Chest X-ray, AP view. Patient: 58 years old, sex M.
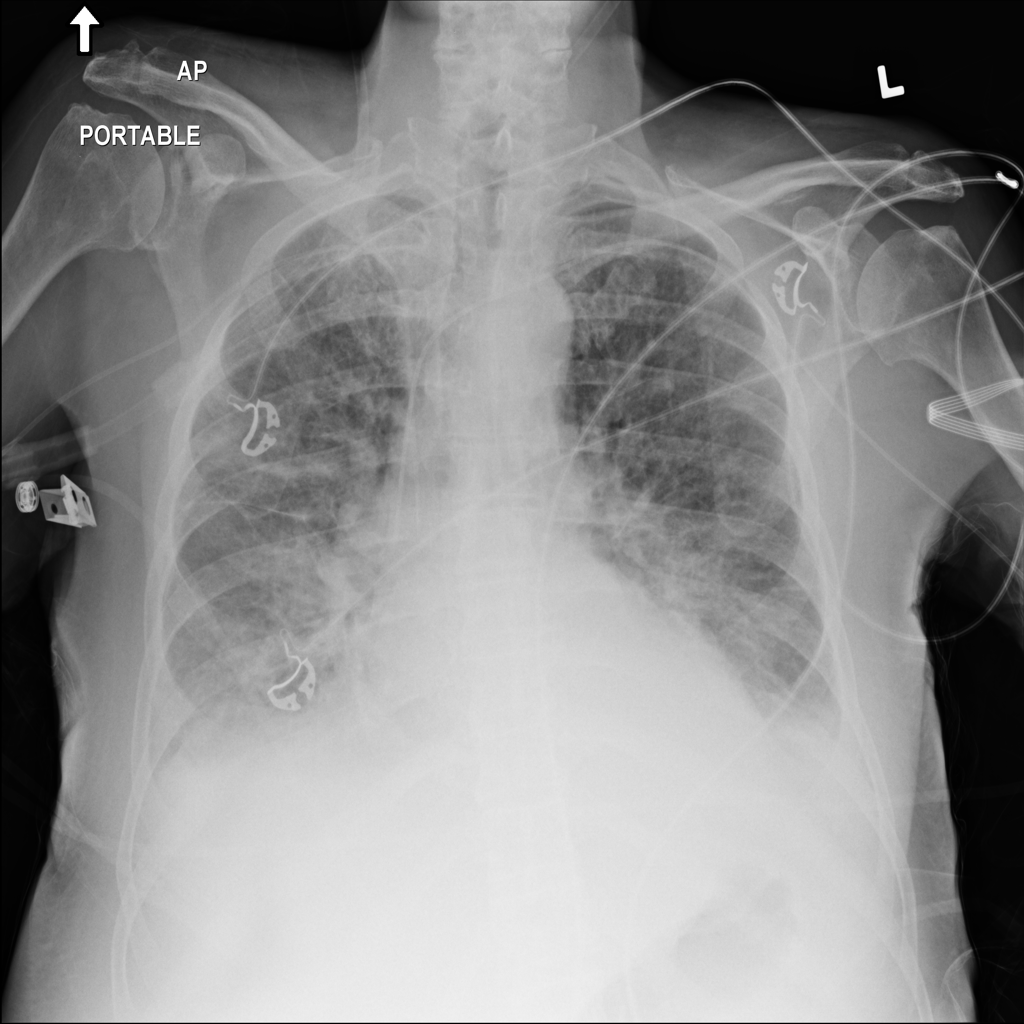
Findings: Edema